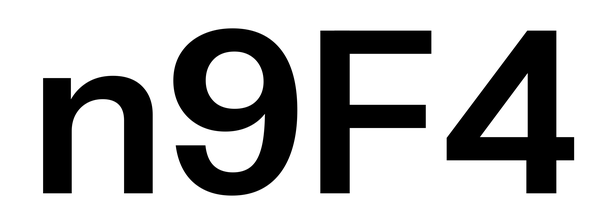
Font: InstrumentSans_SemiBold